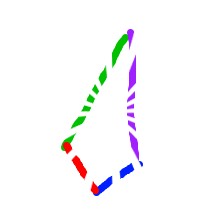
Shape: kite